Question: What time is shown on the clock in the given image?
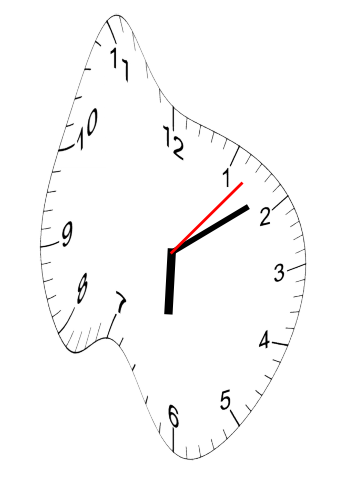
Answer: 06:09:07